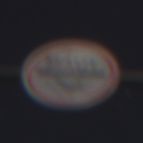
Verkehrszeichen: MautflichtigeStrecke
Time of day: Night
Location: Outdoor (Nature)
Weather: Clear
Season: NotSpecified
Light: Natural